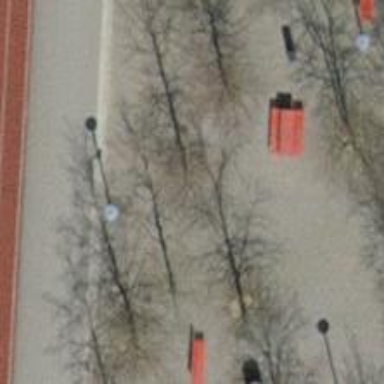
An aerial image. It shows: Urban tree with broadleaved foliage. It belongs to the genus Fagus.